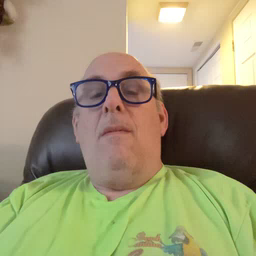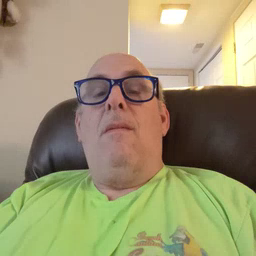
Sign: hide